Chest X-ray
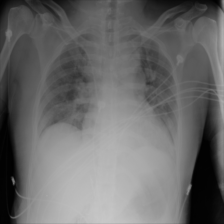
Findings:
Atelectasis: negative
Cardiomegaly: negative
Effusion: negative
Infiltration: negative
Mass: negative
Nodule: negative
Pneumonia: negative
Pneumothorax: negative
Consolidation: negative
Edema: negative
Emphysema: negative
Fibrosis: negative
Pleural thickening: negative
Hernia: negative